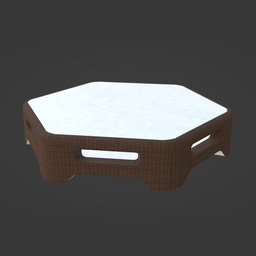
Label: furniture